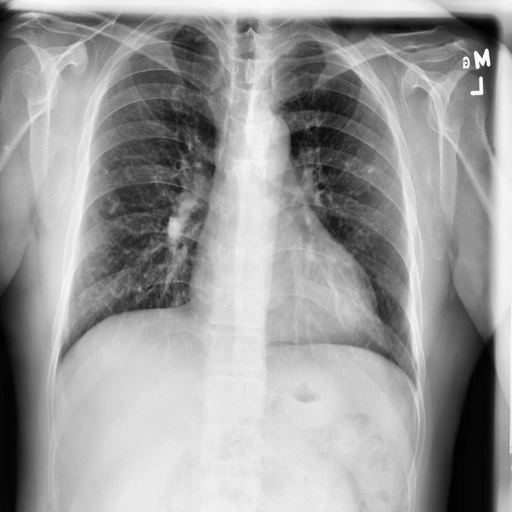
Finding: NORMAL